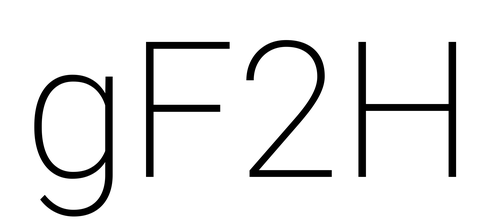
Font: Roboto_ExtraLight